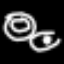
Label: donut